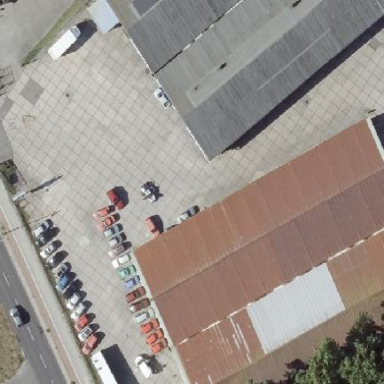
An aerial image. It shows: Warehouse.